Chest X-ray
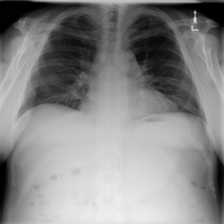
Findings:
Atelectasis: negative
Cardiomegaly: negative
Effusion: negative
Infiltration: positive
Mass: negative
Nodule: negative
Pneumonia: negative
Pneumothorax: negative
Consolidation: negative
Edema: negative
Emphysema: negative
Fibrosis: negative
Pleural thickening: negative
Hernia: negative